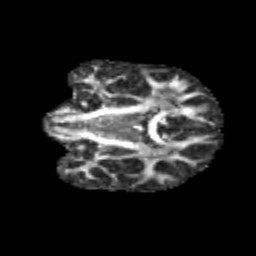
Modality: FA
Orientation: coronal
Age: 11
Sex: male
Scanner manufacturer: siemens
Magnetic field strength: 3 T
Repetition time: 3.8 s
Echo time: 0.07 s